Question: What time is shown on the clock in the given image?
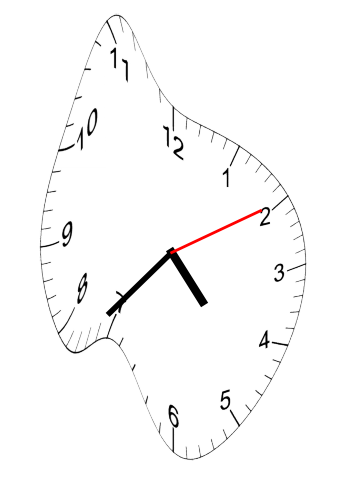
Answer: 04:37:10